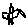
Label: bird